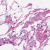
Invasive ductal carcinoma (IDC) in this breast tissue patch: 0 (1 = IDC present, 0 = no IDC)